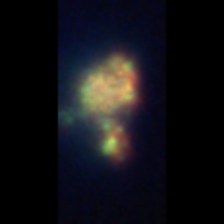
Taxon: Unknown_detritus
Group: Unknown